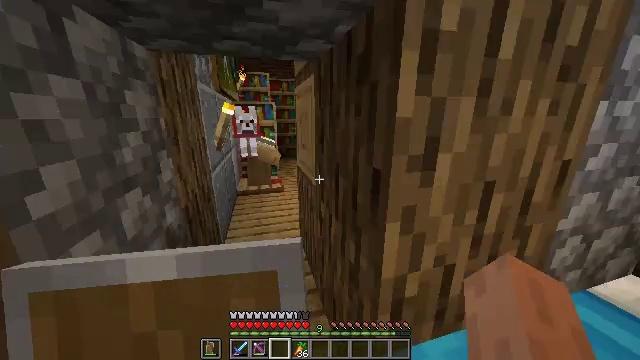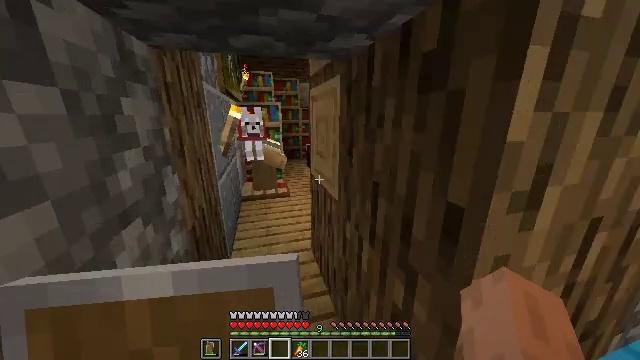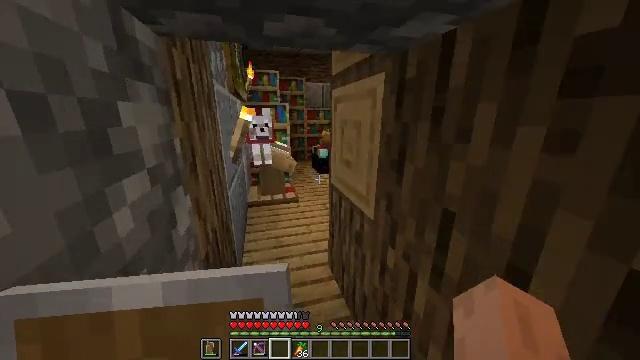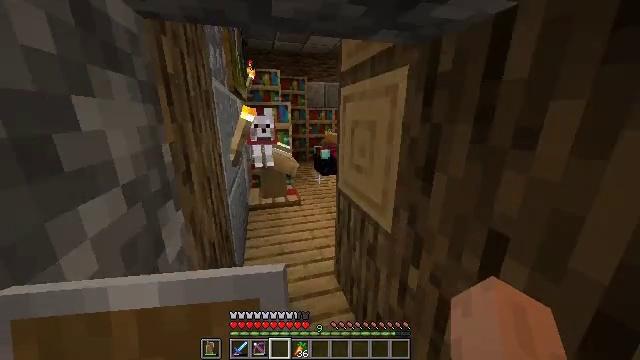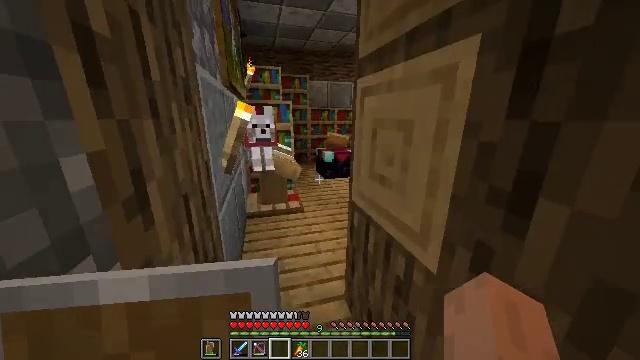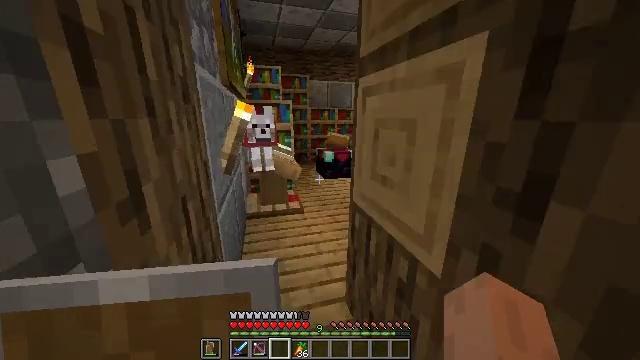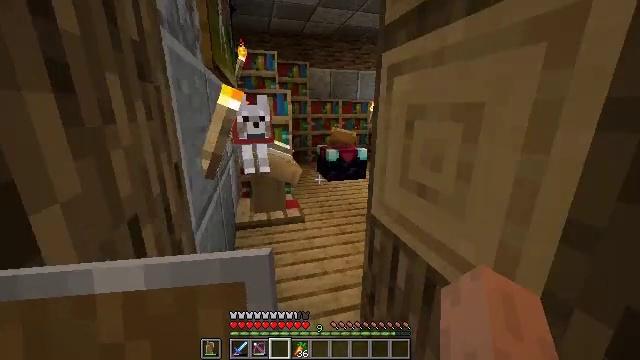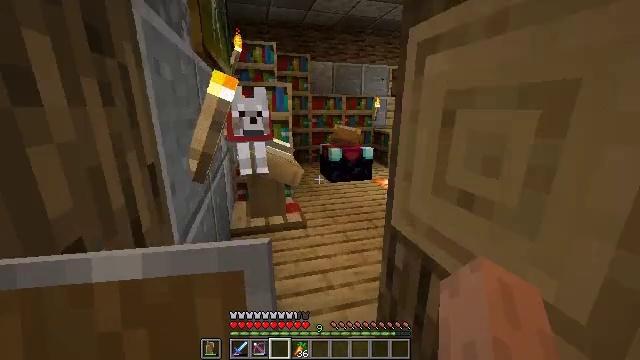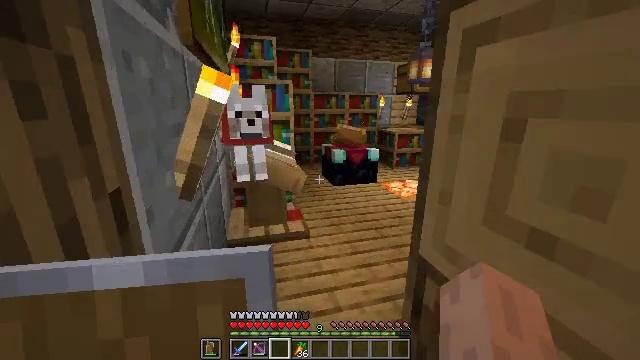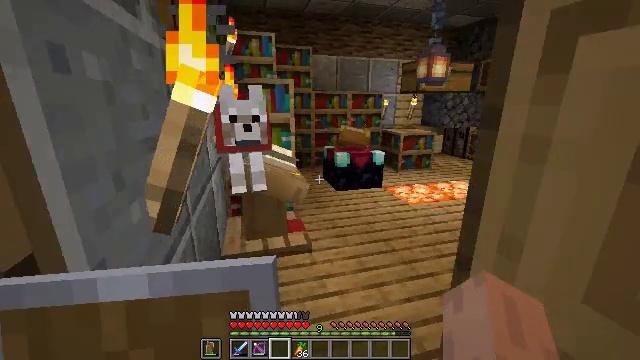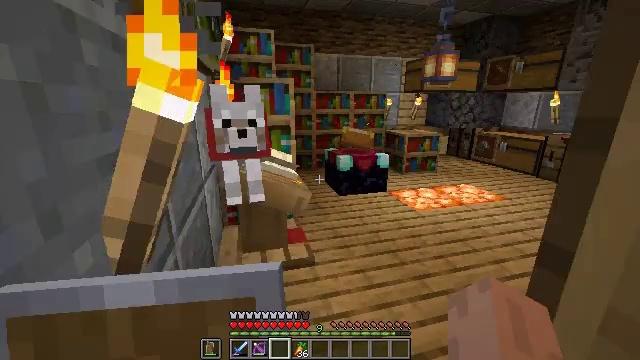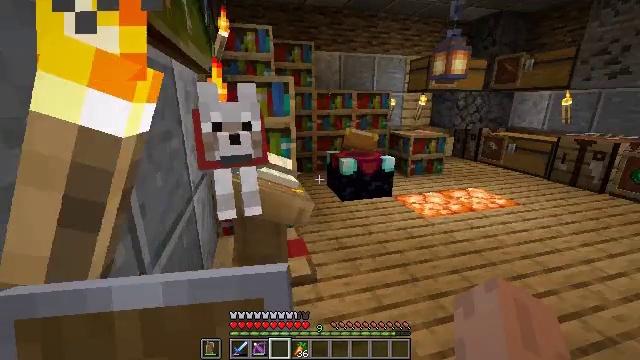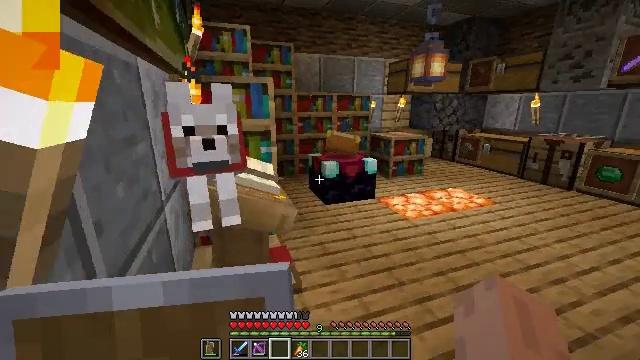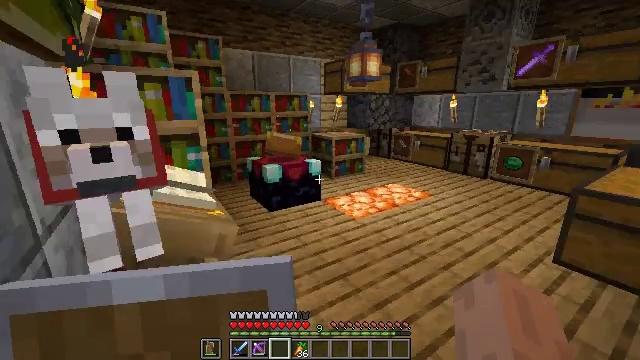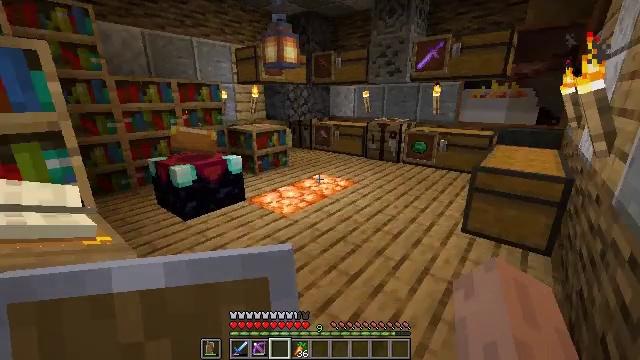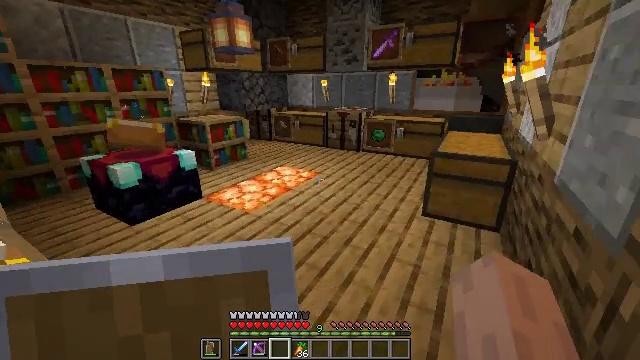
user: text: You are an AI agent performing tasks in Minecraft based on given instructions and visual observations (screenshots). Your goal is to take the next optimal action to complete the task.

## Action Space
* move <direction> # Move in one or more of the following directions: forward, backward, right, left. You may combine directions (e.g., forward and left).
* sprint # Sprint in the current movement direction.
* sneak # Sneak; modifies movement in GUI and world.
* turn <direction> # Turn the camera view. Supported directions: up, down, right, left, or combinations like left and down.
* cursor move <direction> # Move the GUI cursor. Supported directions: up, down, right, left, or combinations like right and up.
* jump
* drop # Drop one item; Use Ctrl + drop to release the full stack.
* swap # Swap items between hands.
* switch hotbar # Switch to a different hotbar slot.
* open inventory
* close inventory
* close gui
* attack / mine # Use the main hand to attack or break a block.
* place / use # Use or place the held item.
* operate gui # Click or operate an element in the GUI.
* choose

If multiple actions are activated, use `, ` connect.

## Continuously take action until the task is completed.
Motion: motion action
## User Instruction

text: Gather some oak planks.
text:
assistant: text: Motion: move forward and move left
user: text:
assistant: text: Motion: move forward and move left
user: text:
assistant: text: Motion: move forward and move left
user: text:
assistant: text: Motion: move forward and move left
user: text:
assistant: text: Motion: move forward and move left
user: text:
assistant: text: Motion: move forward and move left
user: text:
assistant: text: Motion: move forward and move left
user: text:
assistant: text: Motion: move forward
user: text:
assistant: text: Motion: move forward
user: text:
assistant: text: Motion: move forward
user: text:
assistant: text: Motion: move forward
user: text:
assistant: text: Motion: move forward, turn right
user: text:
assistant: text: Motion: move forward, turn right
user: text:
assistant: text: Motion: move forward, turn right and down
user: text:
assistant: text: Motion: move forward, turn right and down
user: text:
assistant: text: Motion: move forward
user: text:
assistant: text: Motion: move forward
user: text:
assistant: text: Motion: move forward
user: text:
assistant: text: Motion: move forward
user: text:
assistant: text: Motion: move forward
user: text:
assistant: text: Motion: move forward
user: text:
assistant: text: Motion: move forward
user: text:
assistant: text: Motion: move forward
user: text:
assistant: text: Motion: move forward
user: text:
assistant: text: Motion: move forward
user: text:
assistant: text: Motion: move forward
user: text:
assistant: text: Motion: move forward and move left
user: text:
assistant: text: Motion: move forward and move left, turn right and down
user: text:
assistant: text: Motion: move forward and move left, turn right
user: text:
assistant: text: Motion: move forward and move left, turn right